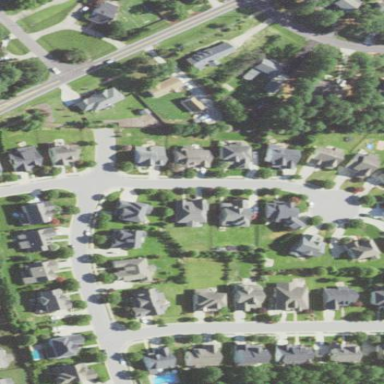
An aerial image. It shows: Residential neighbourhood.